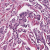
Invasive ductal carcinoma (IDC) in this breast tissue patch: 1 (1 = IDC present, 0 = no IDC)